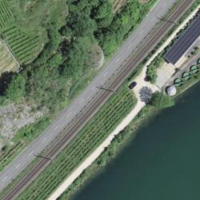
EUNIS habitat code: 41
Species observed at this site:
Quercus pubescens
Geranium sanguineum
Globularia bisnagarica
Hippocrepis emerus
Silene nutans
Melampyrum arvense
Vincetoxicum hirundinaria
Himantoglossum hircinum
Aster amellus